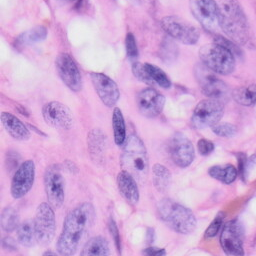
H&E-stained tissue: Skin